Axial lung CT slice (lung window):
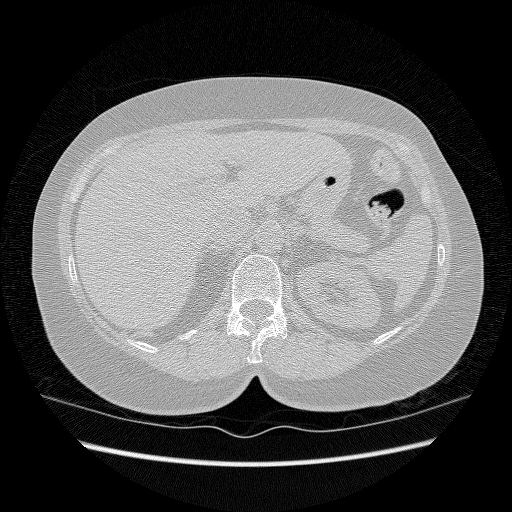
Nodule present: no